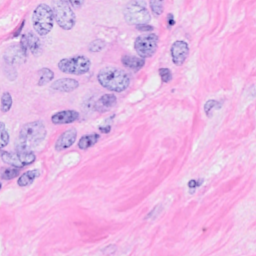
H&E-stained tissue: Breast